Interaction volume radius: 10 \u00c5
Interaction volume height: 45 \u00c5
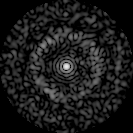
Disorder parameter: 0.8473